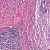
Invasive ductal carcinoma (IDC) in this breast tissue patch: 0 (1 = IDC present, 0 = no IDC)